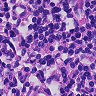
Metastatic tissue present: no